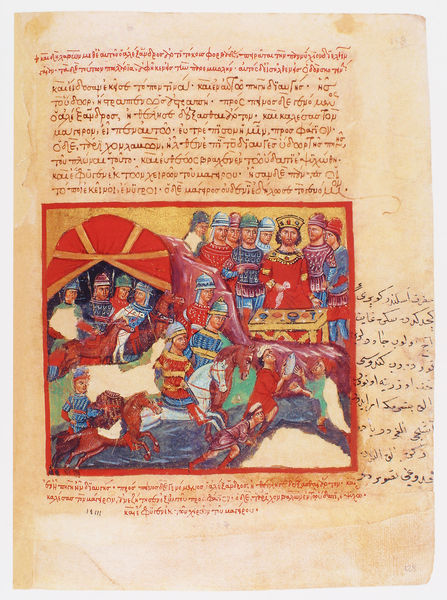
Titel: Der griechische Alexanderroman
Institution: Venedig, Hellenic Institute Codex Gr. 5
Schlagwörter: blau, fluss, bunt, männer, tisch, rot, alt, rahmen, bild, gold, blatt, krone, pferd, pferde, reiter, reiten, schrift, papier, zuschauer, rand, könig, soldaten, inschrift, buch, seite, illustration, text, helm, geschenk, ritter, rüstung, pergament, arabisch, griechisch, mittelalter, krieger, opfer, gabe, viereck, handschrift, zelt, bund, anmerkung, ild, rotter, klnig, alexanderroman, ntisch, epderde, alstar, zuischauer